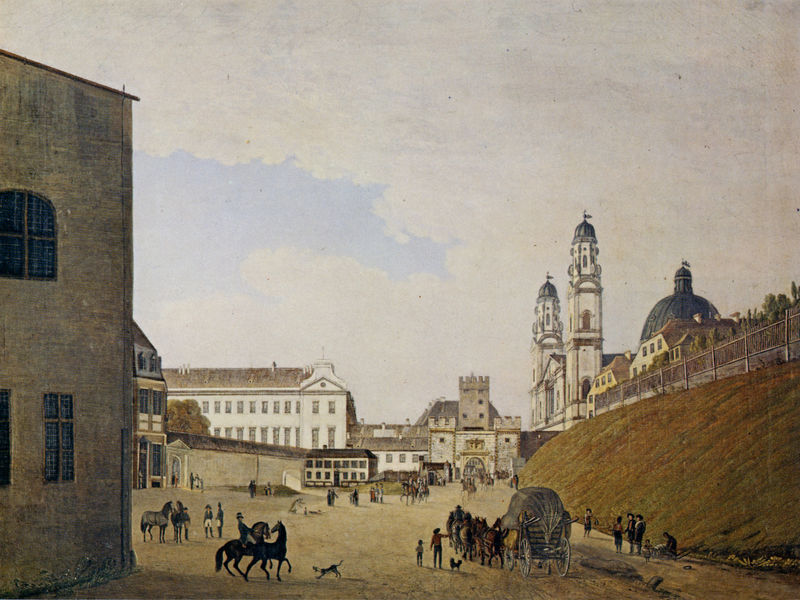
Titel: Ansicht des Platzes vor dem Schwabinger Tor 1817
Künstler: Joseph Klotz
Standort: München
Institution: Wittelsbacher Ausgleichfonds
Schlagwörter: blau, gemälde, himmel, schatten, weiß, wolken, frauen, grün, kirchturm, landschaft, menschen, stadt, fenster, glas, grau, laterne, licht, männer, pastell, strasse, szene, zeichnung, ölbild, dach, gebäude, haus, hund, hunde, schloss, tiere, wiese, zaun, leute, malerei, wand, architektur, barock, öl, erde, häuser, hügel, brücke, gitter, kirche, adel, klassizismus, bauern, kinder, pferd, pferde, reiter, räder, turm, garten, ansicht, fassade, fassaden, genrebild, ort, passanten, perspektive, vedute, abhang, transport, hang, dorf, dächer, giebel, mauer, kutsche, platz, speichen, rad, wagen, kuppel, böschung, arches, blue, church, crowd, palace, people, soldaten, white, gray, green, old, wall, windows, brown, geländer, tor, zinnen, befestigung, kirchtürme, stadtansicht, eingang, burg, kloster, kuppeln, türme, münchen, torbogen, dom, festung, regenrinne, scheiben, lithographie, stich, koloriert, kathedrale, stadttor, gefängnis, kerker, residenz, clouds, horses, sky, stone, urban, building, hill, house, landscape, houses, lane, roofs, sun, tower, village, graben, stadtmauer, etagen, geschosse, planwagen, laute, grass, wien, entrance, gespann, stockwerke, castle, hillside, dog, dogs, sketch, fence, town, dirt, basilika, kaserne, city, fuhrwerk, cart, pferdekutsche, zinnenkranz, dome, theatinerkirche, cathedral, square, brick, buildings, gate, doppelturmanlage, westturm, paltz, england, odeonsplatz, theatiner, geböude, carriage, horse, wagon, belltower, steep, dorfleben, barocktürme, büschung, fallgitter, gittertor, hundf, ludwigkirche, ludwigskirche, ostturm, schwabinger tor, stadtwall, theresienkirche, türem, wehrhaft, colour, cityscape, genre, ludwigstrasse, doorway, towers, schlpss, middle ages, feudal, wealthy, commerce, town square, männer uniform, century, 18th, stables, transportation, zun, mission, charriot, covered, battlement, residen, perdekutsche, ltürme, public spaces, public buiildings, townhall, renassiance